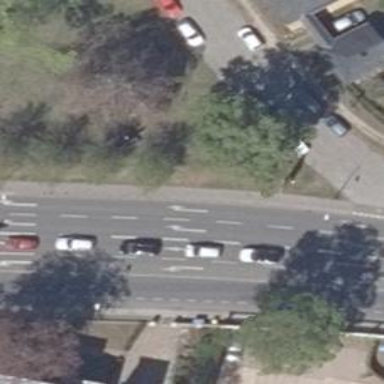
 while the right sidewalk has compacted surface."